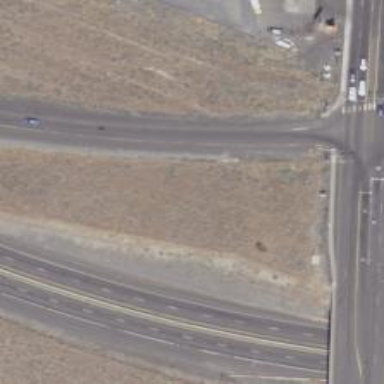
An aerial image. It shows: Trunk link highway.